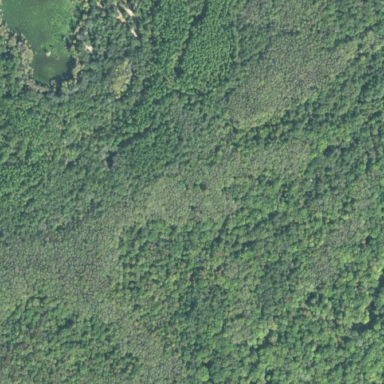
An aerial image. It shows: Swampy wetland area.